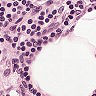
Metastatic tissue present: no